Interaction volume radius: 5 \u00c5
Interaction volume height: 30 \u00c5
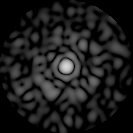
Disorder parameter: 0.8324